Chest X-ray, AP view. Patient: 21 years old, sex F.
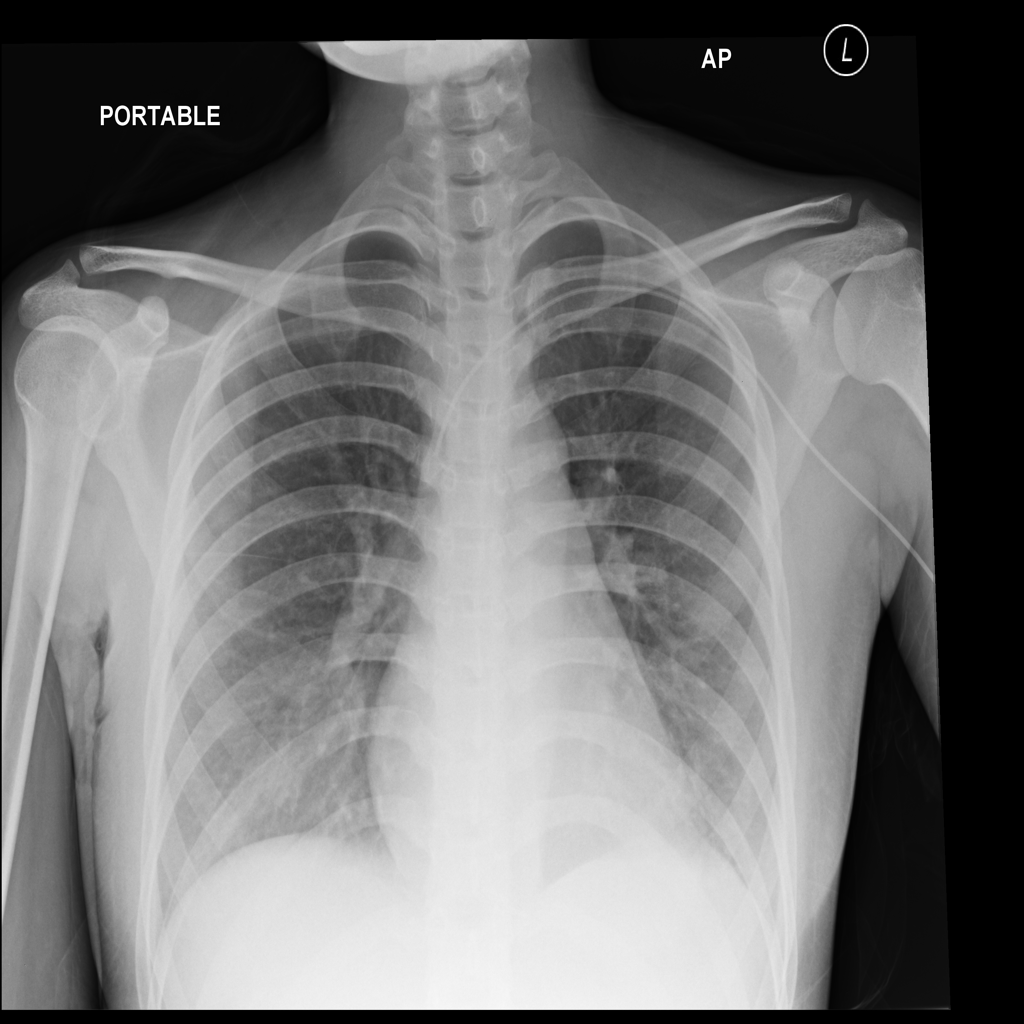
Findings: Infiltration